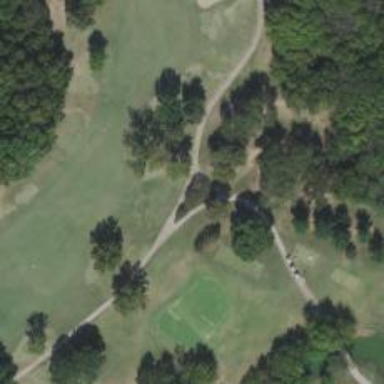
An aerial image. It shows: Path for both road and golf.